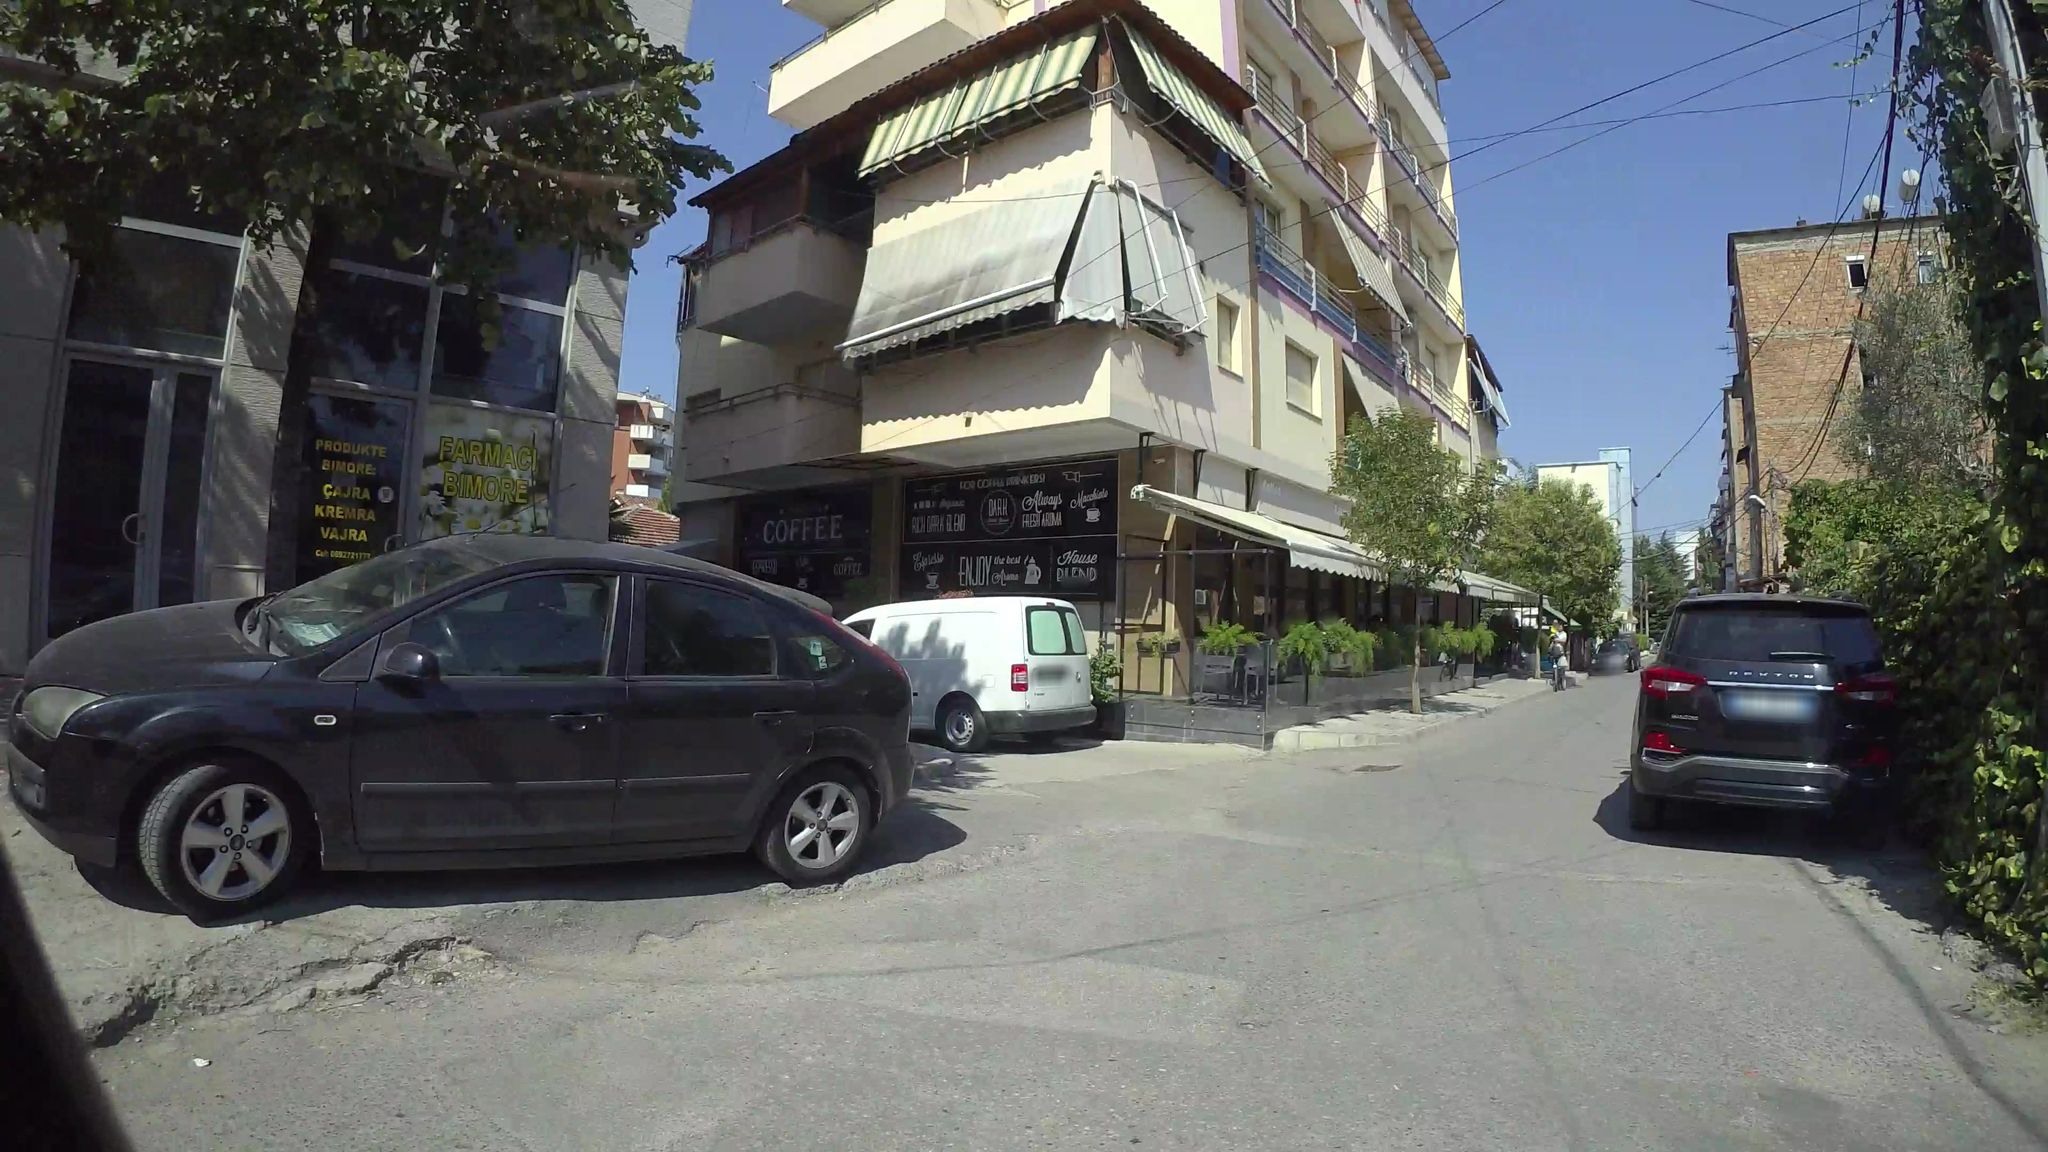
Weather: clear
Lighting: day
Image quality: good
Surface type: driving surface
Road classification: service
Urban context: urban centre
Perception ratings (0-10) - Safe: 6.39, Lively: 7.32, Beautiful: 5.01, Boring: 4.76, Depressing: 5.49, Wealthy: 4.4